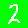
Digit: 2